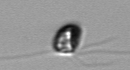
Label: flagellate_morphotype1